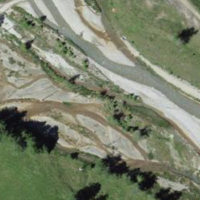
EUNIS habitat code: 26
Species observed at this site:
Prunella vulgaris
Chamaenerion fleischeri
Eriophorum angustifolium